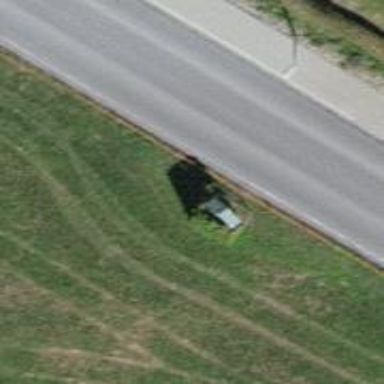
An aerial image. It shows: Wayside cross with historic significance.